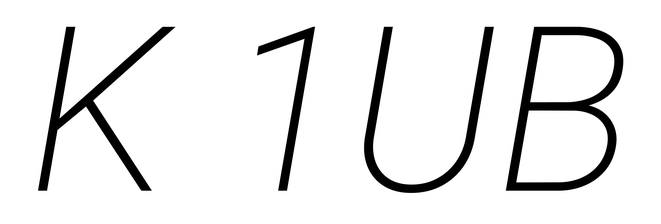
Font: Roboto-Italic_ExtraLight_Italic